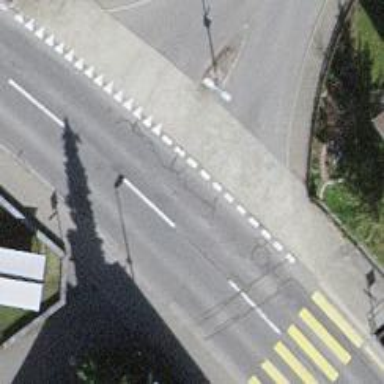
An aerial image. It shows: Tertiary road.